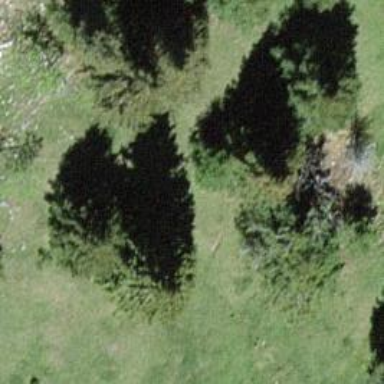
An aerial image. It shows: Needle-leaved tree in natural setting.